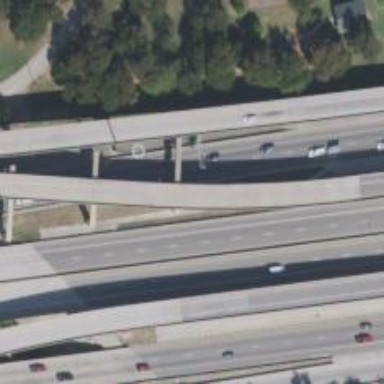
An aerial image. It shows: Motorway link bridge.